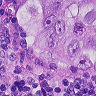
Metastatic tissue present: yes